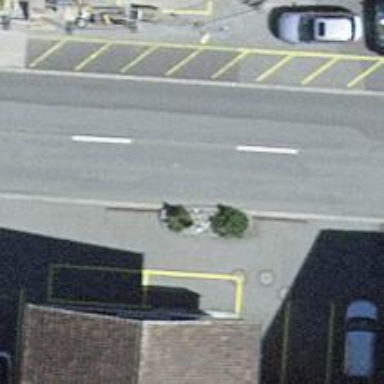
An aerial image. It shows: Bus stop with platform for public transport.